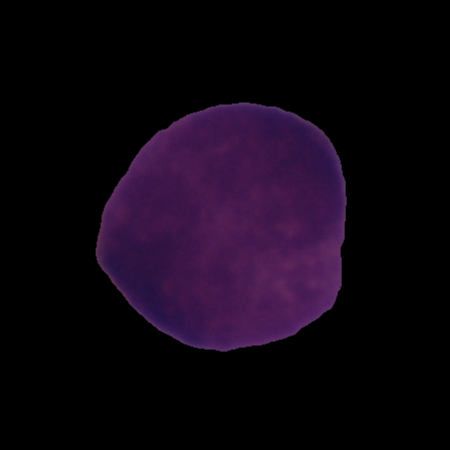
Label: cancer